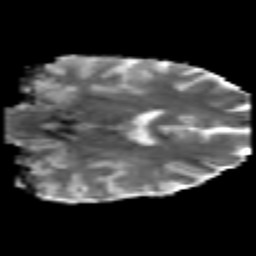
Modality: MD
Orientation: coronal
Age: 41
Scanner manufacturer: philips
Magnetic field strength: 3 T
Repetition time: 8.6 s
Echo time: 0.127 s